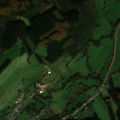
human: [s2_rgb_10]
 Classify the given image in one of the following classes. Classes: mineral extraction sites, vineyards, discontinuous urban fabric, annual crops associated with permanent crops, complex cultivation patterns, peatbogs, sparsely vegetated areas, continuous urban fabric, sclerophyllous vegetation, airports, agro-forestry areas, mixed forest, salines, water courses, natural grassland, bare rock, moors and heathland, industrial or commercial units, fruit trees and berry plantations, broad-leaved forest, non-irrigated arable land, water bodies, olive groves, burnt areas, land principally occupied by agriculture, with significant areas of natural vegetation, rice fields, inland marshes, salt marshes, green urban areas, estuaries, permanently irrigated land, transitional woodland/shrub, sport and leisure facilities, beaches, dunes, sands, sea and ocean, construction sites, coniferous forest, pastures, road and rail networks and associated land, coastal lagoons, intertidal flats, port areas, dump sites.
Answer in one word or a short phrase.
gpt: discontinuous urban fabric, pastures, complex cultivation patterns, land principally occupied by agriculture, with significant areas of natural vegetation, coniferous forest, mixed forest